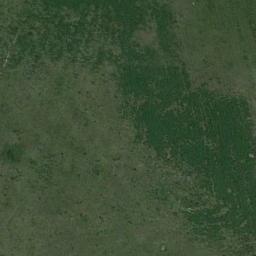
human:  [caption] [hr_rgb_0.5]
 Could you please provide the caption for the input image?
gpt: There is no grass in some parts of the meadow .

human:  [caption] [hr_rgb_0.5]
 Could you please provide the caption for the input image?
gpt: A large lush green meadow covered with green grass .

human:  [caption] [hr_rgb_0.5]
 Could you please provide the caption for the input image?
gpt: The entire image is dominated by grass .

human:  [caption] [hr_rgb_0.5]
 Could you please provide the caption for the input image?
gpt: This meadow has different sparsity in different places .

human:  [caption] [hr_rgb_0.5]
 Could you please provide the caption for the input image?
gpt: A dense meadow with many green grass decorating .